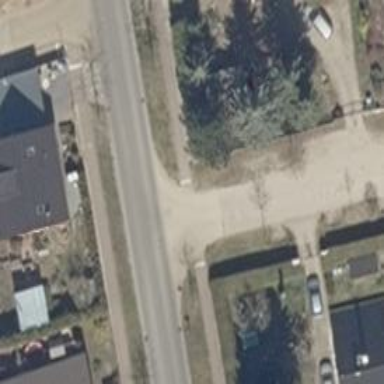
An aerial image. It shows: Residential road with dirt surface.